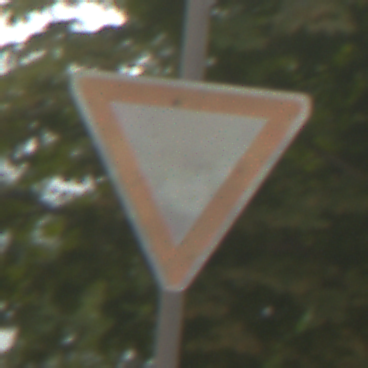
Verkehrszeichen: VorfahrtGewaehren
Umgebung: Outdoor, Urban
Tageszeit: MorningAfternoon
Wetter: Overcast
Licht: Natural
Jahreszeit: NotSpecified
Kontrast: LowContrast